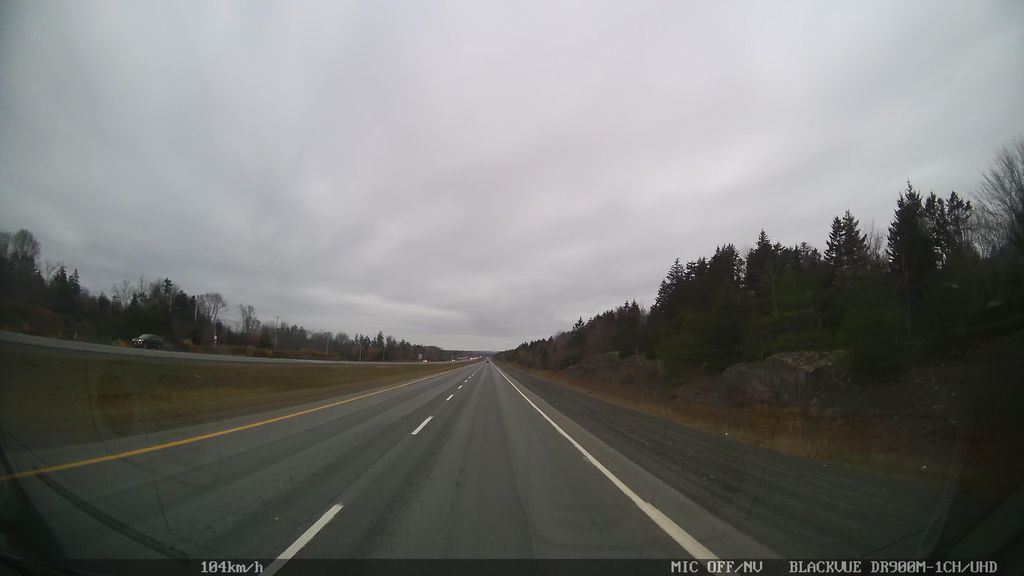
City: halifax